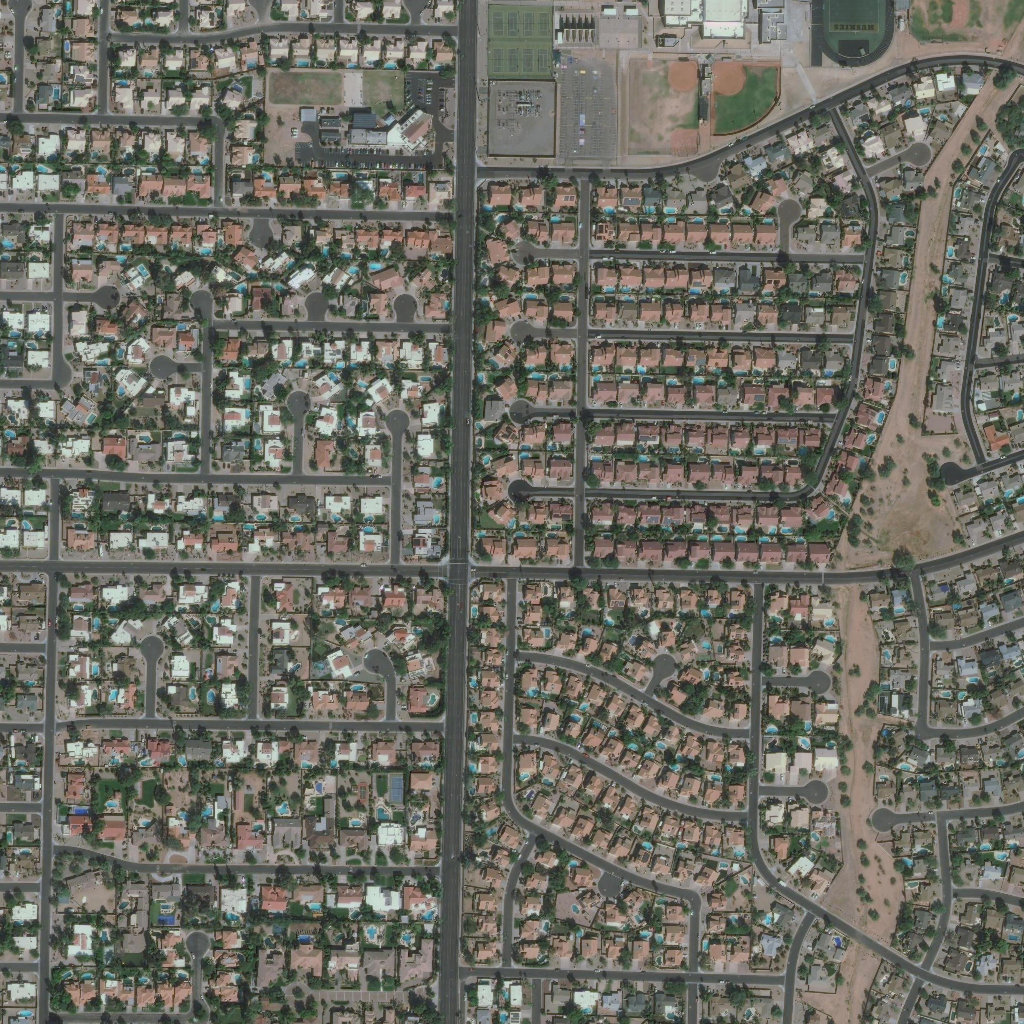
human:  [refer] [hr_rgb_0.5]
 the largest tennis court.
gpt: <box>[[47, 0, 54, 7, 0]]</box>